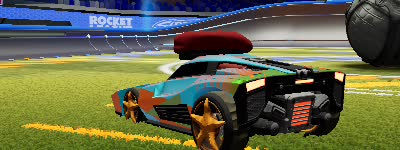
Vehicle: breakout